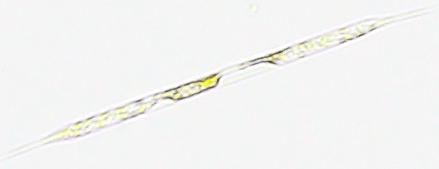
Label: Rhizosolenia